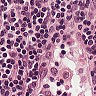
Metastatic tissue present: no